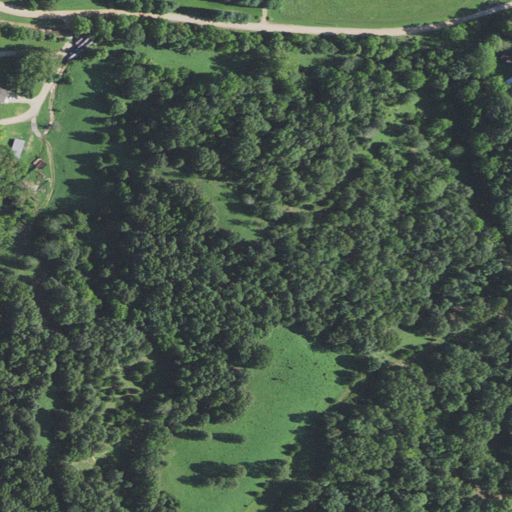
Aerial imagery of mountain in Missouri named Buck Knob containing deciduous forest, pasture, open development, and low intensity development